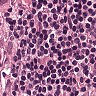
Metastatic tissue present: yes